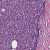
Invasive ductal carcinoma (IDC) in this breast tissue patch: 1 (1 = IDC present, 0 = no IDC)